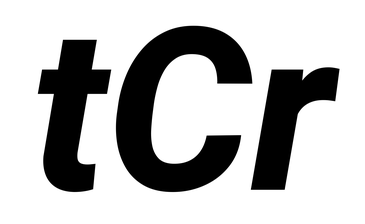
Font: Roboto-Italic_ExtraBold_Italic